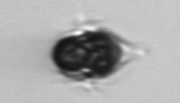
Label: Mesodinium